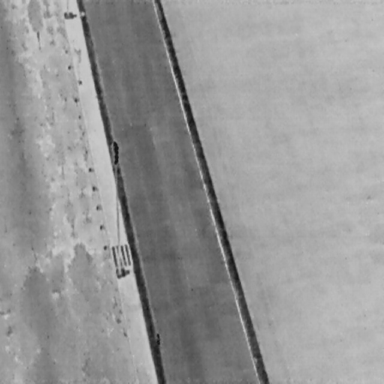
There is a Person in the infrared image.